Aerial crown-view tile of a tropical tree (Barro Colorado Island, Panama), acquired 20250818:
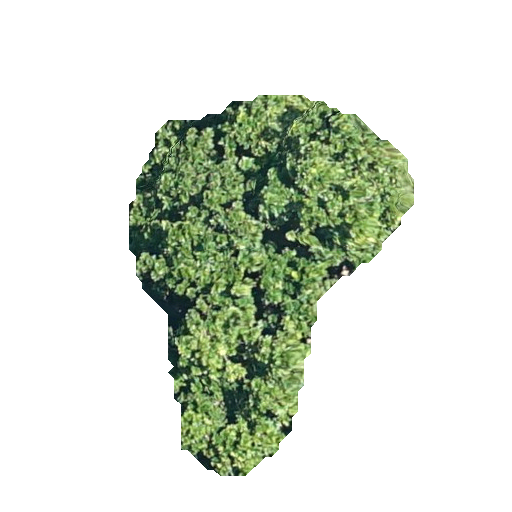
Species: Anacardium excelsum
GBIF accepted scientific name: Anacardium excelsum
Crown area: 95.206 m²